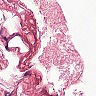
Metastatic tissue present: no